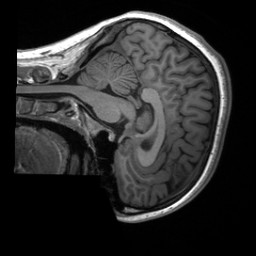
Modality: T1w
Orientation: sagittal
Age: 22
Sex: female
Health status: healthy
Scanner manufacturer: siemens
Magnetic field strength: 3 T
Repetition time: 2 s
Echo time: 0.00232 s